Question: I would like to have some padding between my components. Currently my form looks like this :

If I want to have 5 pixel spacing between all my components is there an easy way to do this? If I put margin and padding values at the panel level, then this affects only the panel itself, rather than its containing elements :
'''
margin: '5 5 5 5',
padding: '15',
xtype:'panel',
layout: {
type: 'table',
columns: 3
},
items: [
{
xtype:'label',
text:'Name *'
},{
xtype:'label',
text:'Version *'
}, {
xtype:'label',
text:'Sprache *'
}, {
xtype:'textfield',
text:'Name *'
}, {
xtype: 'textfield',
text: 'Version *'
}, {
xtype: 'combobox',
text: 'Sprache *'
}
]
'''
I could put padding for each individual component but that seems like a pain.
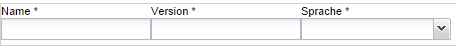
Answer: Ah just figured it out with some moore googling. You need to set style padding on the tdAttrs value for the layout.
'''
layout: {
type: 'table',
columns: 3,
tdAttrs: { style: 'padding: 10px;' }
// padding: '65'
},
'''
Anyone know of a better solution?